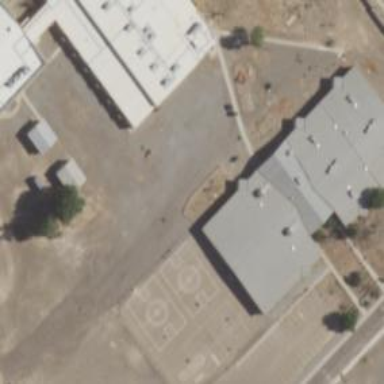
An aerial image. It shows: School building.